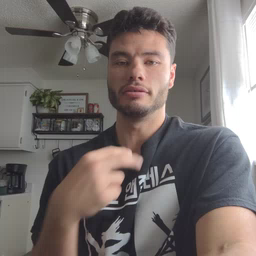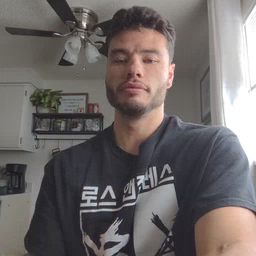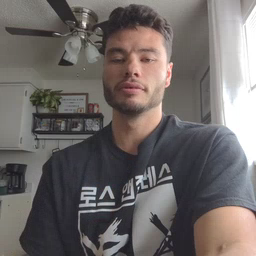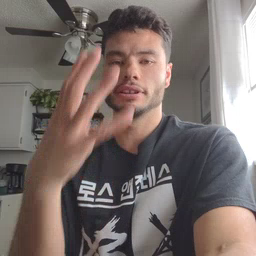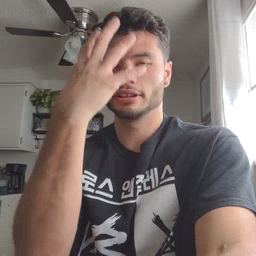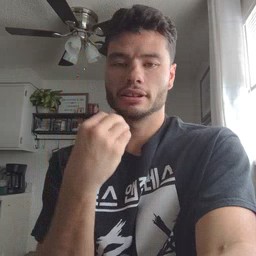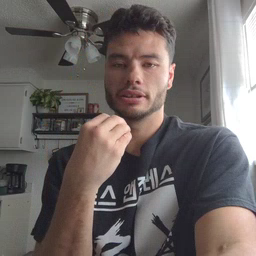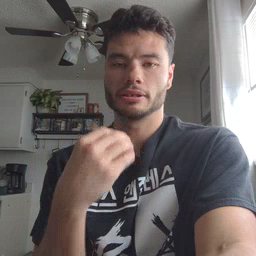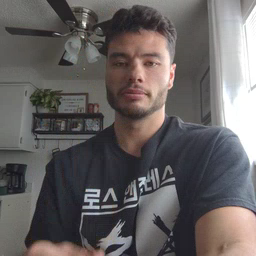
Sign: sleep